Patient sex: F
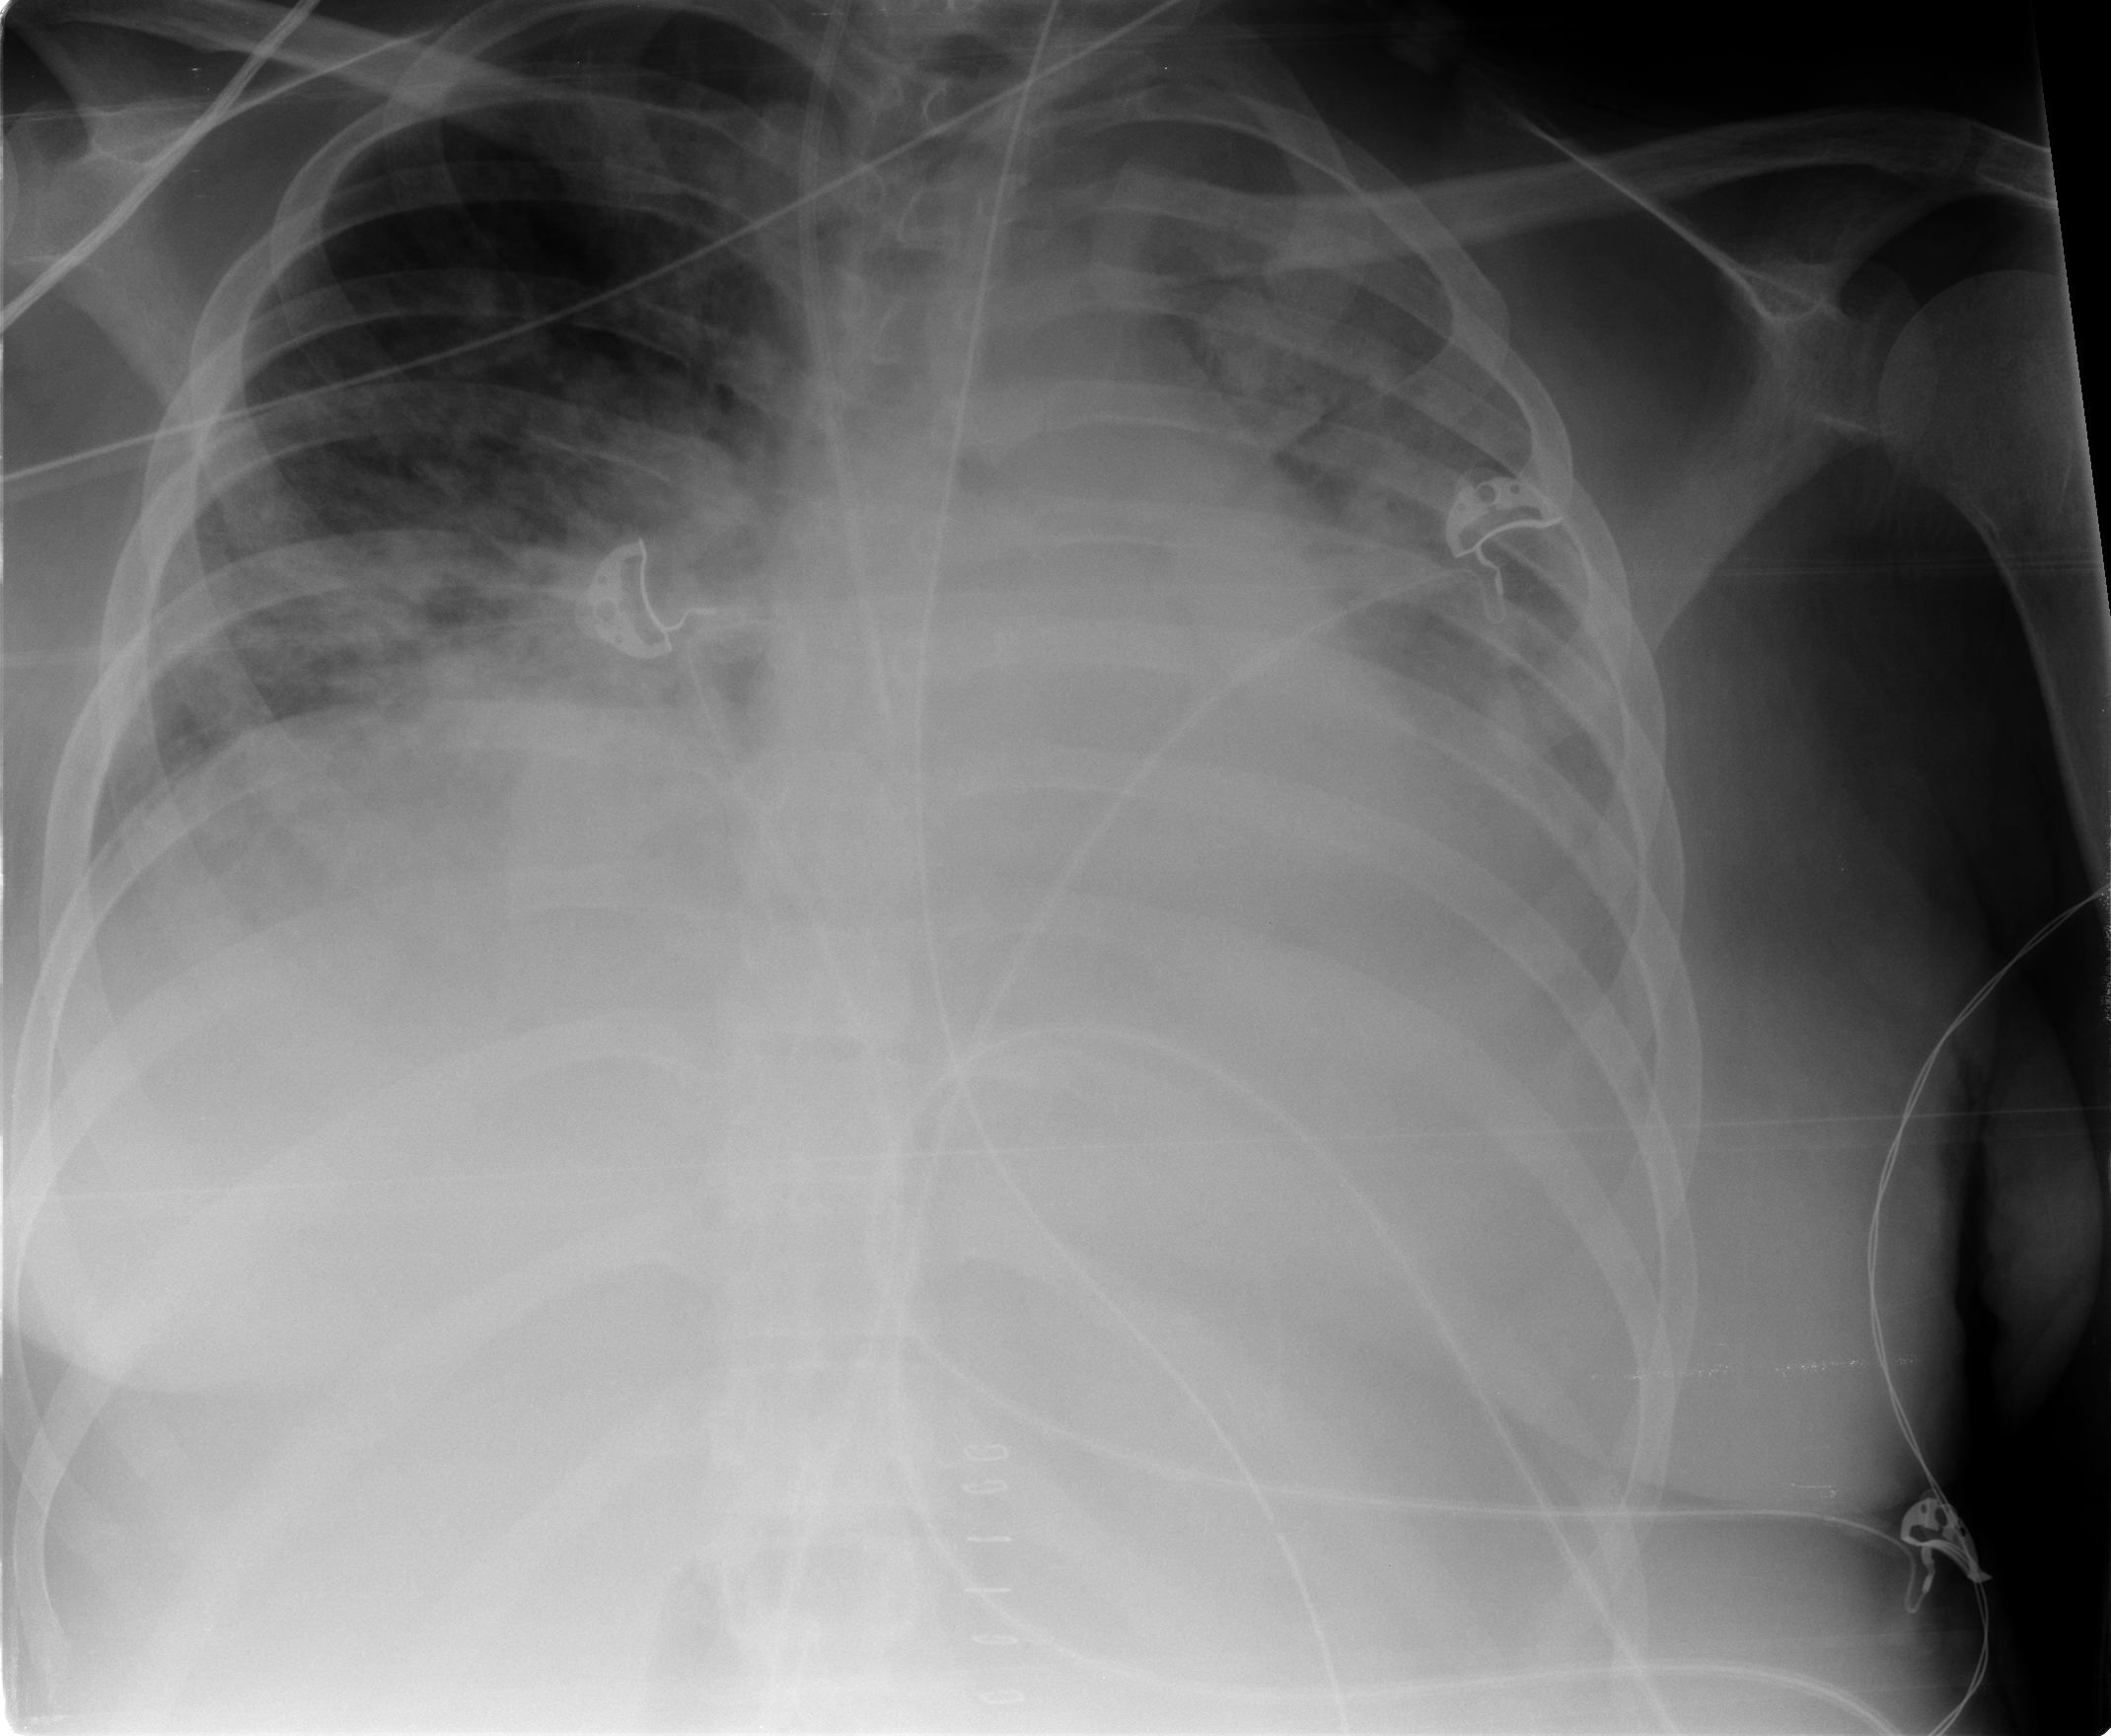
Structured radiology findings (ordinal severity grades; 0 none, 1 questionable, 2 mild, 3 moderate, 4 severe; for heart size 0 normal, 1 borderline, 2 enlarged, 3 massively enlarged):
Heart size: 2
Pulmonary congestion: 2
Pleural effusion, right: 2
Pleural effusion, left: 2
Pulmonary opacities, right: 3
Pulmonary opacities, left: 3
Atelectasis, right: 2
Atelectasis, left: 2